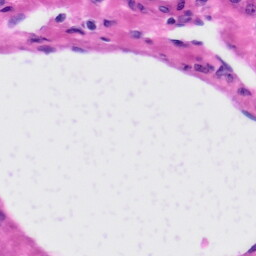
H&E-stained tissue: Liver